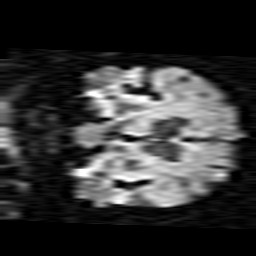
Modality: TRACE
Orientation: coronal
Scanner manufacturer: siemens
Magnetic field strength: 1.5 T
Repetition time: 8.7 s
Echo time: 0.119 s